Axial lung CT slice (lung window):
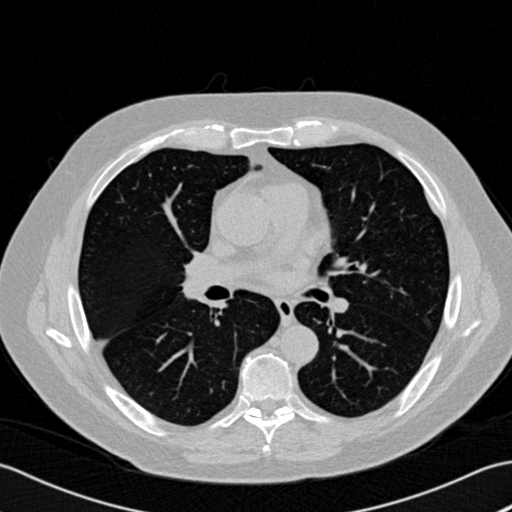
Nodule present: no